Frequency: 70000
Velocity: 0,217
Power: 37,8
Pulse duration: 0,0000001
Pass count: 1
Magnification: 10
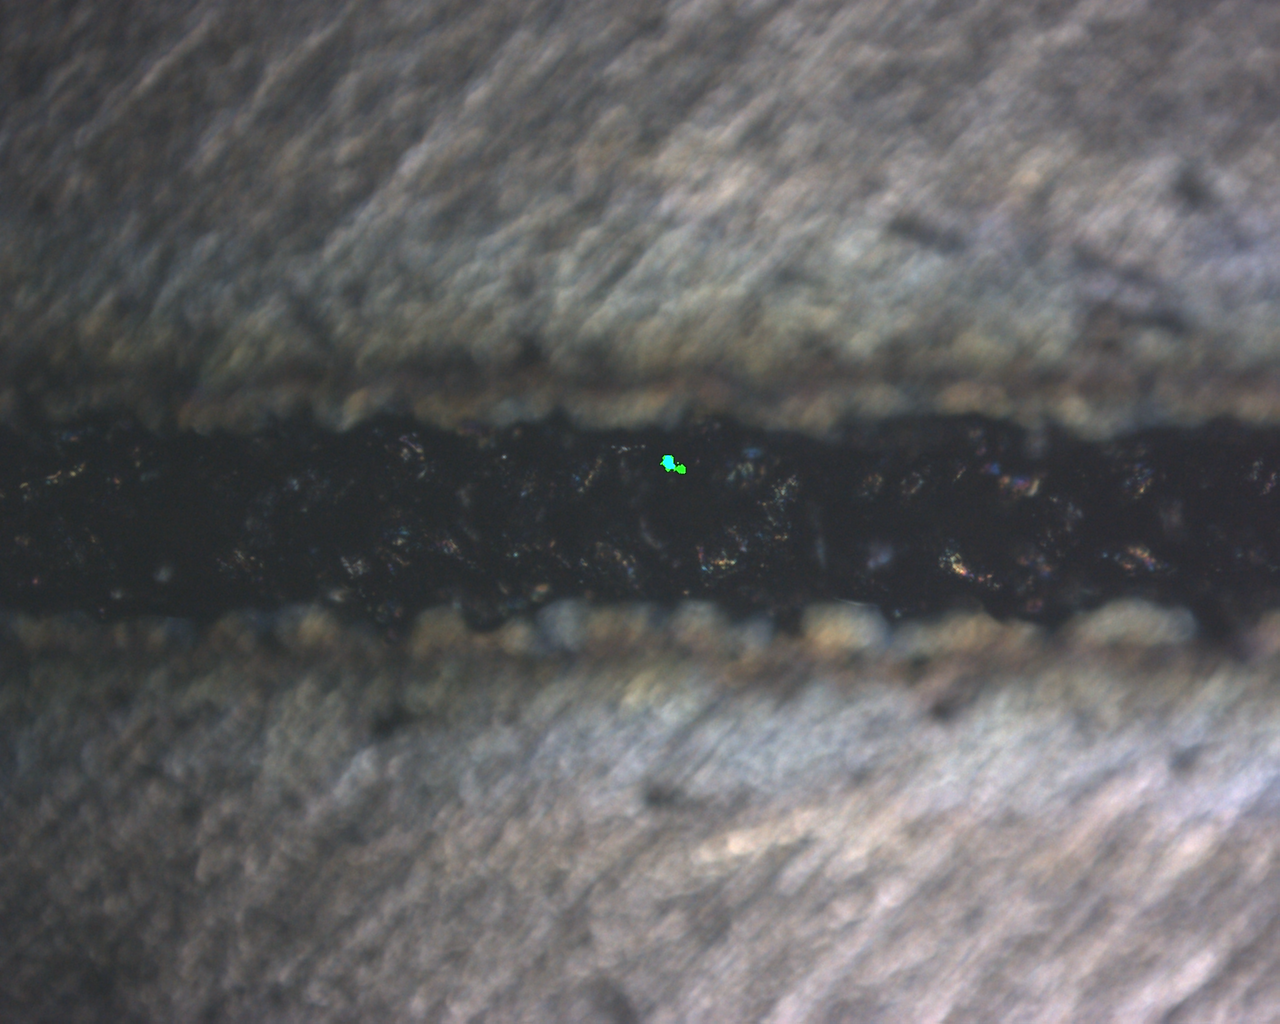
Measured width: 119.9531
Other width: 85.844